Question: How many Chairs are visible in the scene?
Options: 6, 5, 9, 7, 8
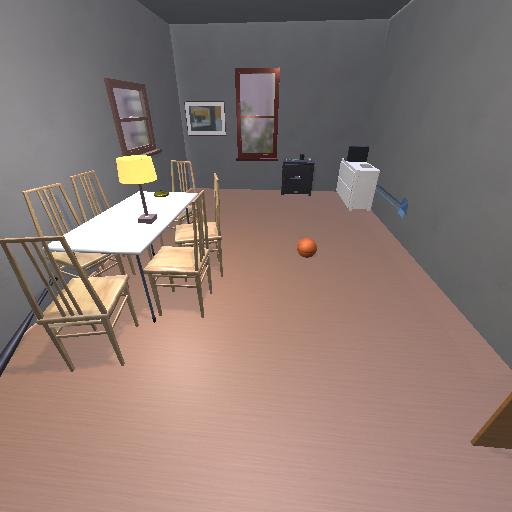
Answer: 6